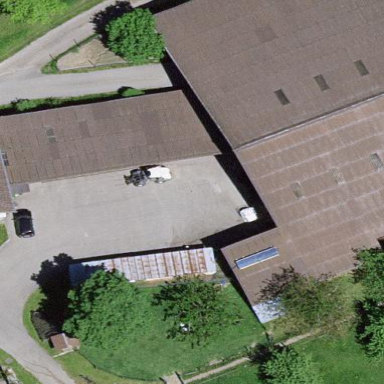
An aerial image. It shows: Farm building.